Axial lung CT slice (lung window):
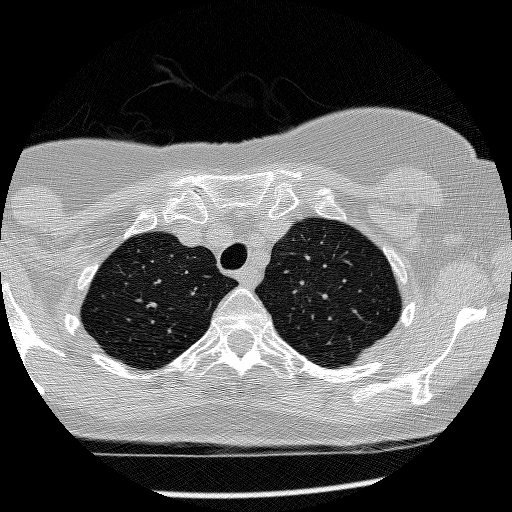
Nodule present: no